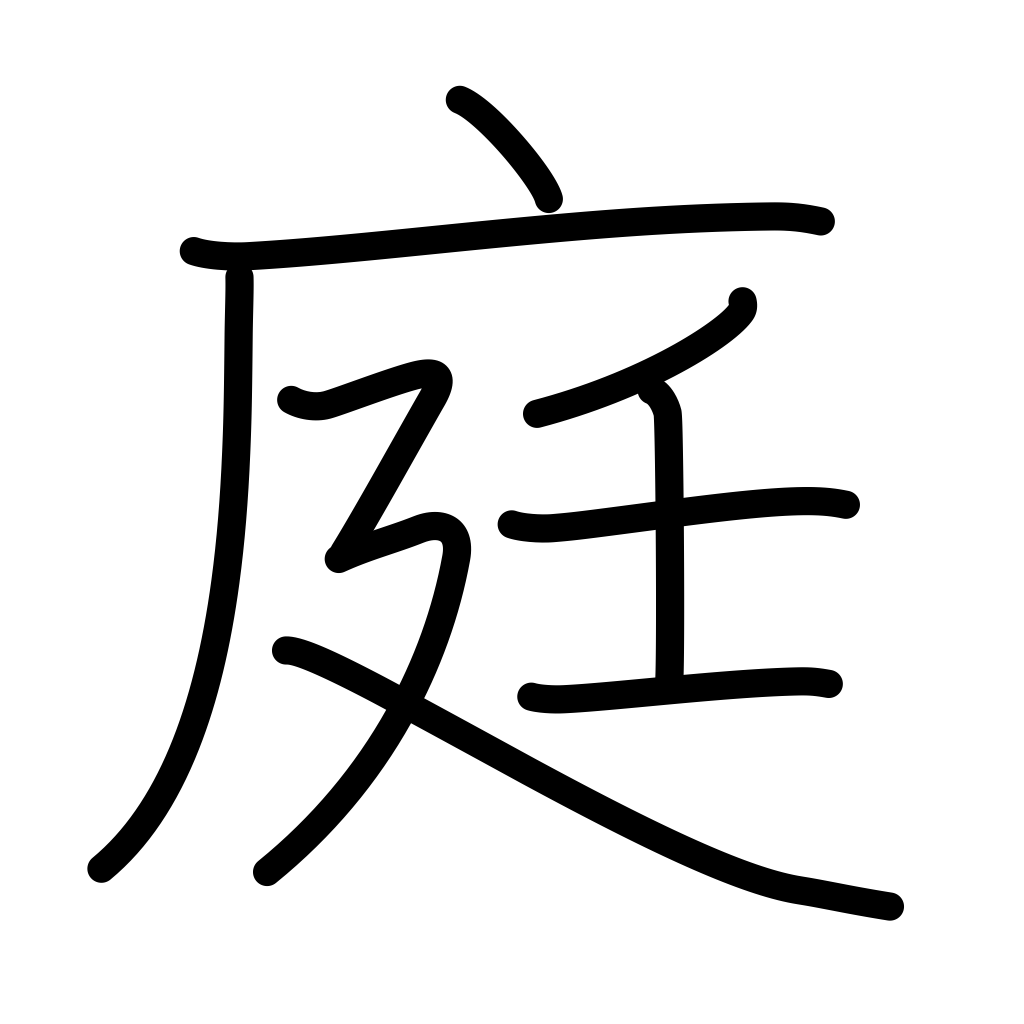
Meaning: courtyard, garden, yard